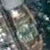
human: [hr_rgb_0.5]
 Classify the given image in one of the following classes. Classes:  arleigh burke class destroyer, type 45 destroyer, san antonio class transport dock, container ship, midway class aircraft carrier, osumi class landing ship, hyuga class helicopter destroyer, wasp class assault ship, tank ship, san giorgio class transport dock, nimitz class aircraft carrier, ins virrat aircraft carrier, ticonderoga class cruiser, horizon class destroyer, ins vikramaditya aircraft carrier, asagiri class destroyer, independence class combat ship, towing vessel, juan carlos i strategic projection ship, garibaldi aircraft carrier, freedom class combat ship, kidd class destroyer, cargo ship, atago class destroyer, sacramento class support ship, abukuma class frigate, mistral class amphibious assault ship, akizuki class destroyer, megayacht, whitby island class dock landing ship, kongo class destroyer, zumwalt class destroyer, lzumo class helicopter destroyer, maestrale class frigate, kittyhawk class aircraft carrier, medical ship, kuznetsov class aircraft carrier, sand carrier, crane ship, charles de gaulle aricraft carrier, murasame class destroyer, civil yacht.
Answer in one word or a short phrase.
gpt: Towing vessel